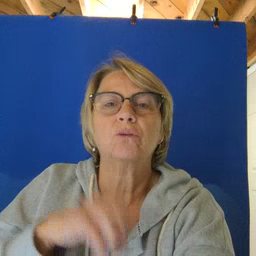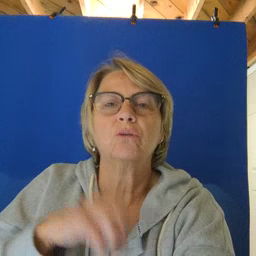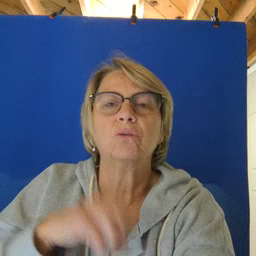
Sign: orange